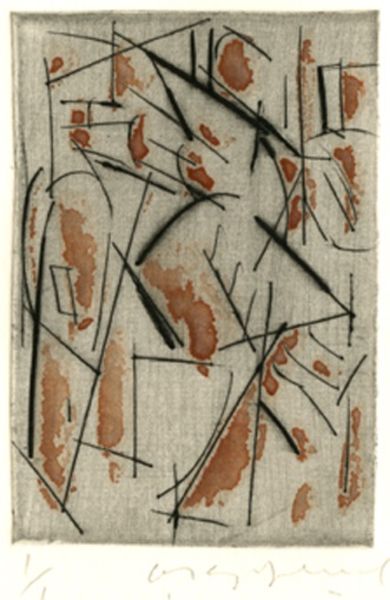
Titel: No. 646, No. 646
Künstler: Oleg Kudriashov
Standort: Amherst (Massachusetts, USA)
Institution: Mead Art Museum, Amherst College
Schlagwörter: red, white, black, modern, painting, print, line, abstract, watercolor, lines, charcoal, felt, russian, blood, constructivist, edition, dada, blot, cuts, post-modern, harsh